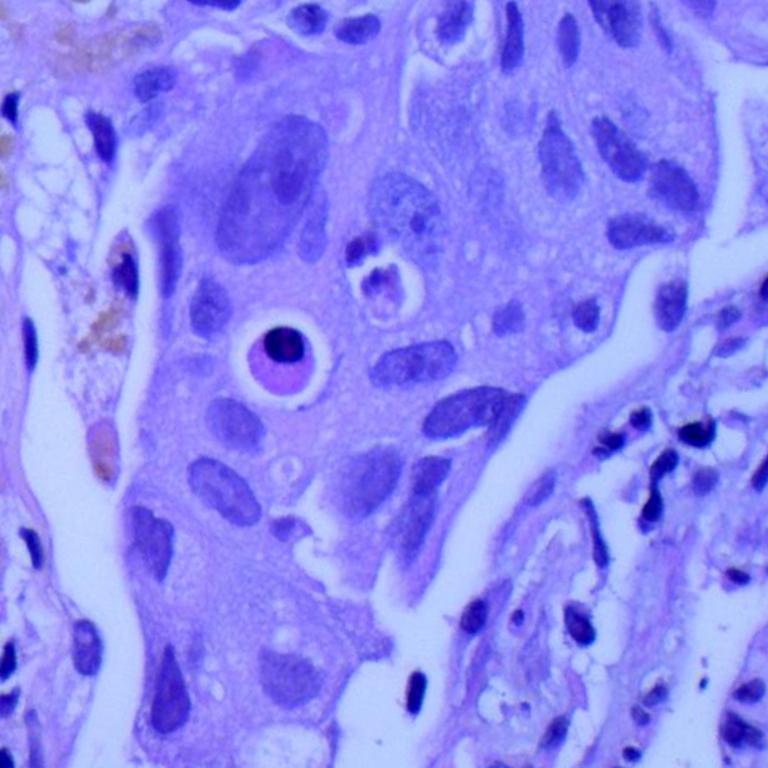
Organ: lung
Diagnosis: adenocarcinomas